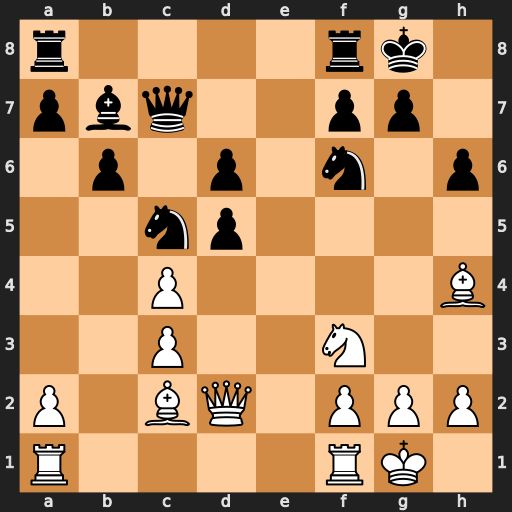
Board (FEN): r4rk1/pbq2pp1/1p1p1n1p/2np4/2P4B/2P2N2/P1BQ1PPP/R4RK1
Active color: w
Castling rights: -
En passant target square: -
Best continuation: Bxf6 Ne4 Bxe4